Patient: sex F, age 75
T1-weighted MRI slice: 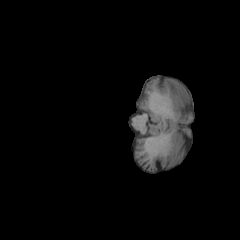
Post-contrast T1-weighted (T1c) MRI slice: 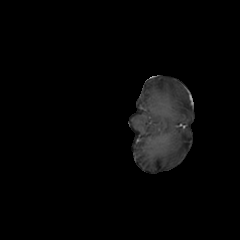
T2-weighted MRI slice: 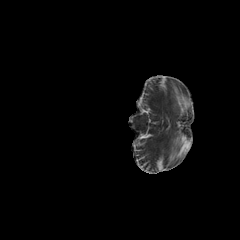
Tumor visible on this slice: no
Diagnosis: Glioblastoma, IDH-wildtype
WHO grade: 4